Question: I was hoping to make the grid produced by the code below report x and y coordinates of the location of the mouse pointer relative to 'pnlGrid' when clicked. But wherever I clicked (before i added a 'JLayeredPane'), I got no coordinates except for when the mouse pointer was in the red area.
So I added several lines of code to make a 'JLayeredPane' and I get mouse coordinate output, but no grid lines as shown in second screen shot.

'''
package gridcellcoordinator;
import gbl.GBConstraints;
import static java.awt.Color.*;
import java.awt.Color;
import java.awt.Dimension;
import static java.awt.EventQueue.invokeLater;
import java.awt.GridLayout;
import java.awt.event.MouseEvent;
import javax.swing.BorderFactory;
import javax.swing.JFrame;
import javax.swing.JLayeredPane;
import static javax.swing.JLayeredPane.DEFAULT_LAYER;
import javax.swing.JOptionPane;
import javax.swing.JPanel;
import javax.swing.JTextField;
import javax.swing.border.LineBorder;
import javax.swing.event.MouseInputAdapter;
public class GridCellCoordinator {
final static int
GRID_PANEL_BORDER_WIDTH = 5,
N = 11,
CELLSIZE = 40;
//static final JLayeredPane layer = new JLayeredPane();
static final JPanel panel = new JPanel();
static final int SM_CELL_BORDER_WIDTH = 1;
static LineBorder SMcellBorder = new LineBorder(BLACK,SM_CELL_BORDER_WIDTH);
static JTextField[][] cells = new JTextField[N][N];
static JFrame frame = new JFrame();
public GridCellCoordinator(){
makeGrid();
}
private void makeGrid(){
JPanel pnlGrid = new JPanel();
pnlGrid.setLayout(new GridLayout(N,N));
pnlGrid.setBackground(BLUE);
pnlGrid.setBorder(BorderFactory.createLineBorder(Color.red,GRID_PANEL_BORDER_WIDTH));
pnlGrid.setLayout(new GridLayout(N, N));
for(int i = 0 ; i < N ; i++)
for(int j = 0; j < N; j++){
cells[i][j] = new JTextField();
cells[i][j].setText("X");
cells[i][j].setPreferredSize(new Dimension(CELLSIZE,CELLSIZE));
cells[i][j].setHorizontalAlignment(JTextField.CENTER);
cells[i][j].setFocusTraversalKeysEnabled(false);
cells[i][j].setBorder(SMcellBorder);
cells[i][j].setOpaque(true);
pnlGrid.add(cells[i][j], new GBConstraints());
}
panel.addMouseListener(new MouseInputAdapter()
{
public void mousePressed (MouseEvent e){panelMousePressed (e);}
});
pnlGrid.setPreferredSize(new Dimension(N*(CELLSIZE + 1) + 2*GRID_PANEL_BORDER_WIDTH ,
N*(CELLSIZE + 1) + 2*GRID_PANEL_BORDER_WIDTH));
panel.add(pnlGrid);
panel.setVisible(true);
panel.setOpaque(true);
panel.setPreferredSize(pnlGrid.getPreferredSize());
panel.setVisible(true);
//layer.add(pnlGrid, DEFAULT_LAYER);
//layer.setPreferredSize(pnlGrid.getPreferredSize());
//layer.setVisible(true);
frame.add(panel);
frame.setSize(new Dimension(pnlGrid.getPreferredSize()));
frame.setVisible(true);
frame.pack();
System.out.println("pnlGrid component count: " + pnlGrid.getComponentCount());
System.out.println("computed dimension: " + (N*(CELLSIZE + 1) + 2*GRID_PANEL_BORDER_WIDTH));
System.out.println("pnlGrid pref size: " + pnlGrid.getPreferredSize());
System.out.println("layer pref size: " + layer.getPreferredSize());
System.out.println("panel pref size: " + panel.getPreferredSize());
}
public void panelMousePressed(MouseEvent e){
JOptionPane.showMessageDialog(null,"Pressed:" + e.getX() + " " + e.getY());
}
public static void main(String[] args) {
invokeLater(new Runnable() {
public void run() {
new GridCellCoordinator();
}
});
}
}
'''
P.S. As is, the code produces the grid on the left but only gives coordinates inside the red border. Remove the comment bars on the 4 layer lines to get the coordinates but no gridlines. I'd like BOTH gridlines and coordinates.
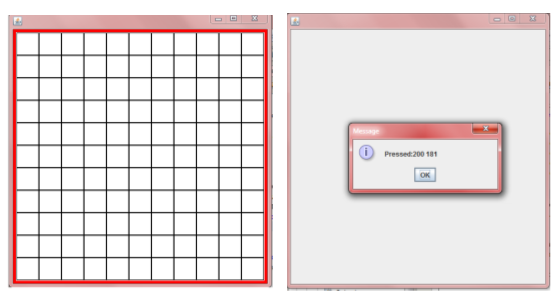
Answer: You could use something like <URL>
However, to fix your code, you need to change your focus. Instead of attaching the 'MouseListener' to the 'pnlGrid', you need to attach it to the text fields. The reason for this is mouse events are like rain drops, any component with an attached 'MouseListener' will act like an umbrella, preventing 'MouseEvents' from occurring on components that are visually below them
To translate a 'MouseEvent' from one component context to another, you can use <URL>
For example...
'''
import java.awt.Color;
import static java.awt.Color.BLACK;
import static java.awt.Color.BLUE;
import java.awt.Dimension;
import static java.awt.EventQueue.invokeLater;
import java.awt.GridLayout;
import java.awt.Point;
import java.awt.event.MouseAdapter;
import java.awt.event.MouseEvent;
import java.awt.event.MouseListener;
import javax.swing.BorderFactory;
import javax.swing.JFrame;
import javax.swing.JOptionPane;
import javax.swing.JPanel;
import javax.swing.JTextField;
import javax.swing.SwingUtilities;
import javax.swing.border.LineBorder;
public class GridCellCoordinator {
final static int GRID_PANEL_BORDER_WIDTH = 5,
N = 11,
CELLSIZE = 40;
//static final JLayeredPane layer = new JLayeredPane();
static final JPanel panel = new JPanel();
static final int SM_CELL_BORDER_WIDTH = 1;
static LineBorder SMcellBorder = new LineBorder(BLACK, SM_CELL_BORDER_WIDTH);
static JTextField[][] cells = new JTextField[N][N];
static JFrame frame = new JFrame();
public GridCellCoordinator() {
makeGrid();
}
private void makeGrid() {
JPanel pnlGrid = new JPanel();
pnlGrid.setLayout(new GridLayout(N, N));
pnlGrid.setBackground(BLUE);
pnlGrid.setBorder(BorderFactory.createLineBorder(Color.red, GRID_PANEL_BORDER_WIDTH));
pnlGrid.setLayout(new GridLayout(N, N));
MouseListener mouseHandler = new MouseAdapter() {
@Override
public void mousePressed(MouseEvent e) {
doMousePressed(e);
}
};
for (int i = 0; i < N; i++) {
for (int j = 0; j < N; j++) {
cells[i][j] = new JTextField() {
@Override
public Dimension getPreferredSize() {
return new Dimension(20, 20);
}
};
cells[i][j].setText("X");
cells[i][j].setPreferredSize(new Dimension(CELLSIZE, CELLSIZE));
cells[i][j].setHorizontalAlignment(JTextField.CENTER);
cells[i][j].setFocusTraversalKeysEnabled(false);
cells[i][j].setBorder(SMcellBorder);
cells[i][j].addMouseListener(mouseHandler);
pnlGrid.add(cells[i][j]);
}
}
panel.add(pnlGrid);
panel.setVisible(true);
frame.add(panel);
frame.pack();
frame.setVisible(true);
}
public void doMousePressed(MouseEvent e) {
Point p = e.getPoint();
System.out.println("Source point = " + p + " within " + e.getComponent());
p = SwingUtilities.convertPoint(e.getComponent(), p, e.getComponent().getParent());
System.out.println("Converted point = " + p + " within " + e.getComponent().getParent());
}
public static void main(String[] args) {
invokeLater(new Runnable() {
public void run() {
new GridCellCoordinator();
}
});
}
}
'''
You should avoid using 'setPreferredSize' and rely more overriding 'getPreferredSize' when you need to. See <URL> for more details